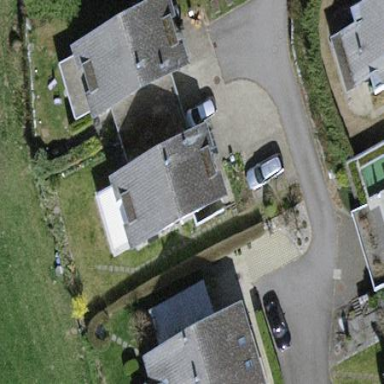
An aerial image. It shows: Building with tile roof.